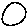
Label: circle